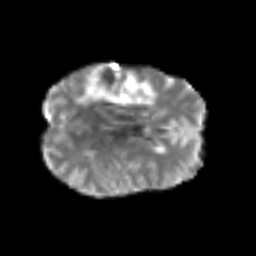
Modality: T2w
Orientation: axial
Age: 44
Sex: female
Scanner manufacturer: siemens
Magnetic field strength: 3 T
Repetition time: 6.1 s
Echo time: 0.101 s